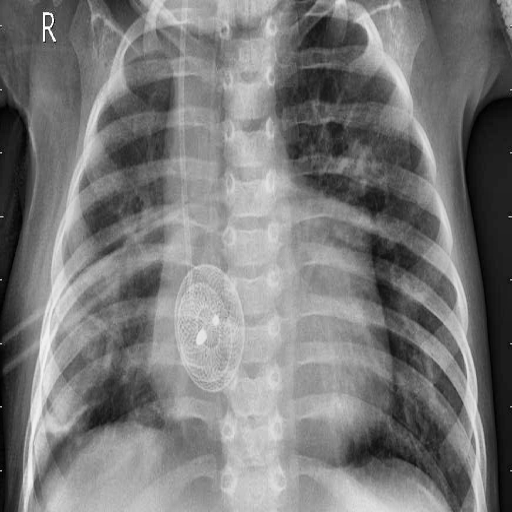
Finding: PNEUMONIA